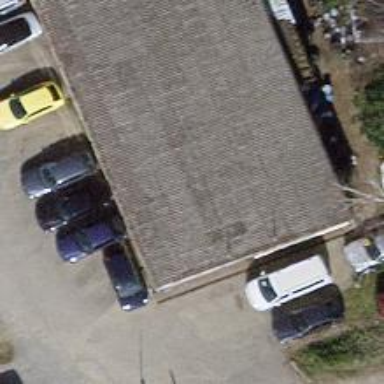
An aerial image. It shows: Car repair shop.